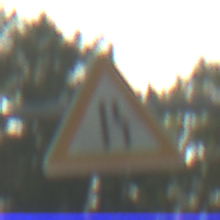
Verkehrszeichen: EinseitigVerengteFahrbahnRechts
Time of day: SunriseSunset
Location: Outdoor (Suburban)
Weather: PartlyCloudy
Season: NotSpecified
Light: Natural